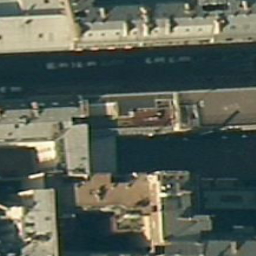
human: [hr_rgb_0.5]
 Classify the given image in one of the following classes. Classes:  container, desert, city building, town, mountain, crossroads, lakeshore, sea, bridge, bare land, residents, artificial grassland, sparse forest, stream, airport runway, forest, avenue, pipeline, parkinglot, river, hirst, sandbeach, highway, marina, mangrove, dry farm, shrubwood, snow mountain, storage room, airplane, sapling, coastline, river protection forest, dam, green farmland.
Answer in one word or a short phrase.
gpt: city building